Interaction volume radius: 10 \u00c5
Interaction volume height: 30 \u00c5
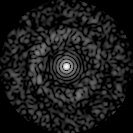
Disorder parameter: 0.8272